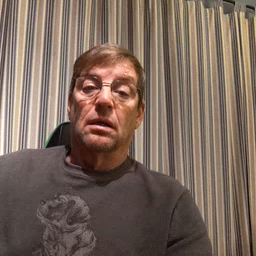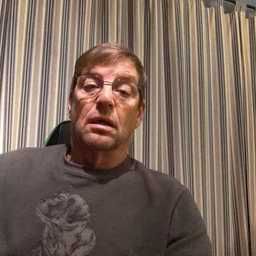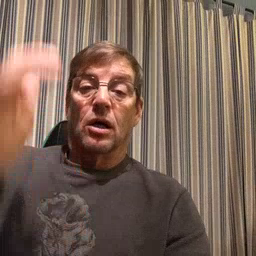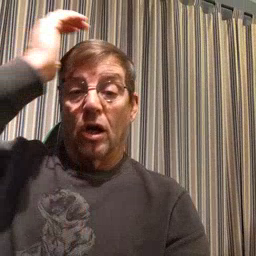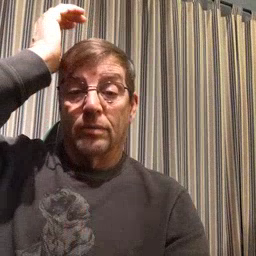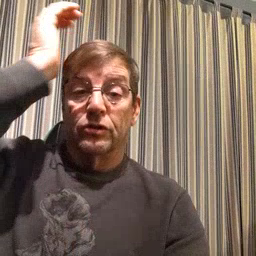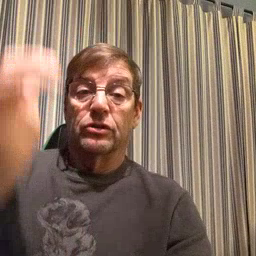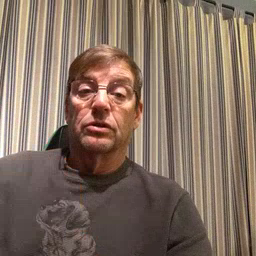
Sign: garbage